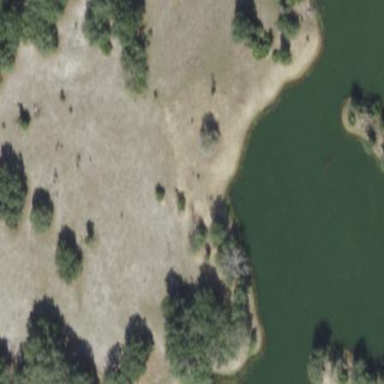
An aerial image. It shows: Pond with natural water.